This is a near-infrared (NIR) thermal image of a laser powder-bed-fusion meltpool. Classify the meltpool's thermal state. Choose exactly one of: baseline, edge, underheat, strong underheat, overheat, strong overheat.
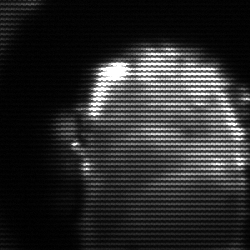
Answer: baseline